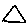
Label: triangle